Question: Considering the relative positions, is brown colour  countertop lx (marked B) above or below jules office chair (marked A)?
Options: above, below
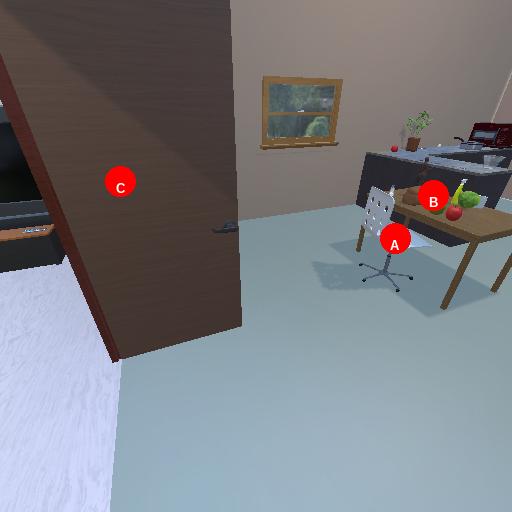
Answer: above